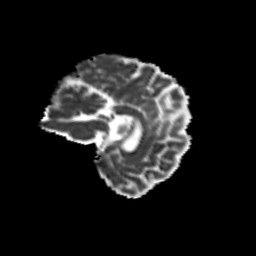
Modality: MD
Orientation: sagittal
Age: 46
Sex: female
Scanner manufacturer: siemens
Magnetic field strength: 3 T
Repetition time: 8.6 s
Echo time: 0.095 s